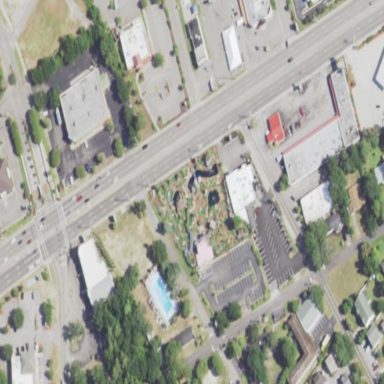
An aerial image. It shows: Miniature golf leisure land.